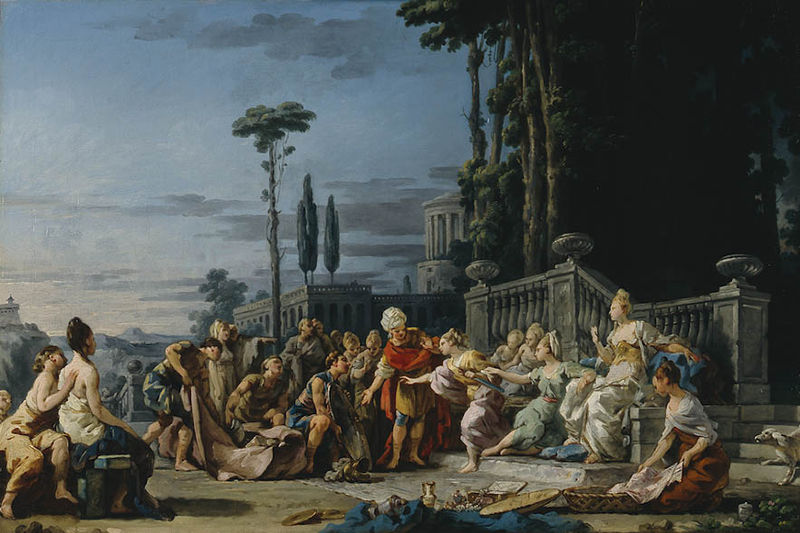
Titel: Achill wird unter den Töchtern des Lykomedes erkannt
Künstler: Noël Hallé
Standort: Karlsruhe
Institution: Staatliche Kunsthalle Karlsruhe
Schlagwörter: angriff, baum, blau, felsen, gemälde, gruppe, held, himmel, mann, meer, nackt, rubens, umhang, weiß, wolken, bäume, frauen, grün, landschaft, menschen, mädchen, sitzen, stadt, wäsche, abend, bewegung, damen, frau, hintergrund, kleid, kleider, marmor, männer, nacht, schmuck, schwarz, szene, säulen, terasse, blick, dach, gebäude, hund, park, rot, schloss, tier, tuch, wolke, ansammlung, fest, gesellschaft, malerei, menge, tanz, teppich, versammlung, feier, gericht, richter, angebot, arm, barock, faru, historie, messer, schale, stein, tod, tot, toter, hände, spiegel, öl, horizont, natur, brüstung, sonne, gewand, gold, haare, kelch, mantel, sitzend, stoff, tücher, adel, decke, gewänder, kind, klassizismus, aufführung, bühne, tanzen, theater, rokoko, wald, kinder, szenerie, garten, kanne, krug, vase, zypressen, perücke, balkon, terrasse, farbig, liebe, liegen, italien, ort, zuschauer, körbe, laufen, berge, gebirge, mauer, idylle, picknick, markt, platz, bank, vorführung, figuren, romantik, querformat, treppe, treppen, historienbild, thron, essen, weib, weiber, witwe, vergnügen, korb, vasen, aufgang, geländer, stufe, stufen, sein, flucht, bad, spiel, schild, truhe, antike, burg, palast, balustrade, vulkan, ideal, zypresse, draußen, barfuß, geschirr, schwert, streit, knien, lauf, gestik, mythologie, arkaden, rom, betrachten, rückenfiguren, harem, krüge, antik, toga, griechisch, dolch, dramatik, griechenland, menschengruppe, ballustrade, pinien, tempel, königin, ereignis, opferung, pinie, rundtempel, gefäße, sitzbank, klassik, kurzschwert, tunika, turban, bewunderung, schatz, turbane, römisch, rundbau, balluster, temepl, pathos, paläste, stiegen, urteil, zedern, schätze, wiedersehen, darbietung, rockocko, requisiten, kond, klassizismuns, klassizismu, kantike, dessen, fraueen, vorührun, historiemmalerei, antike szene im freien, himmel zedern, idealbäume